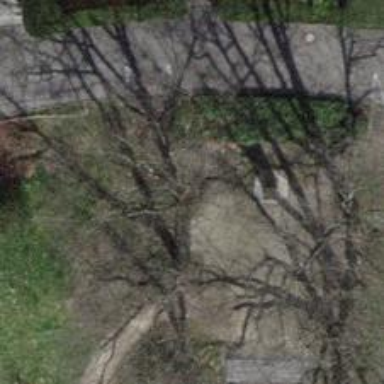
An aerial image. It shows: Brown bench.